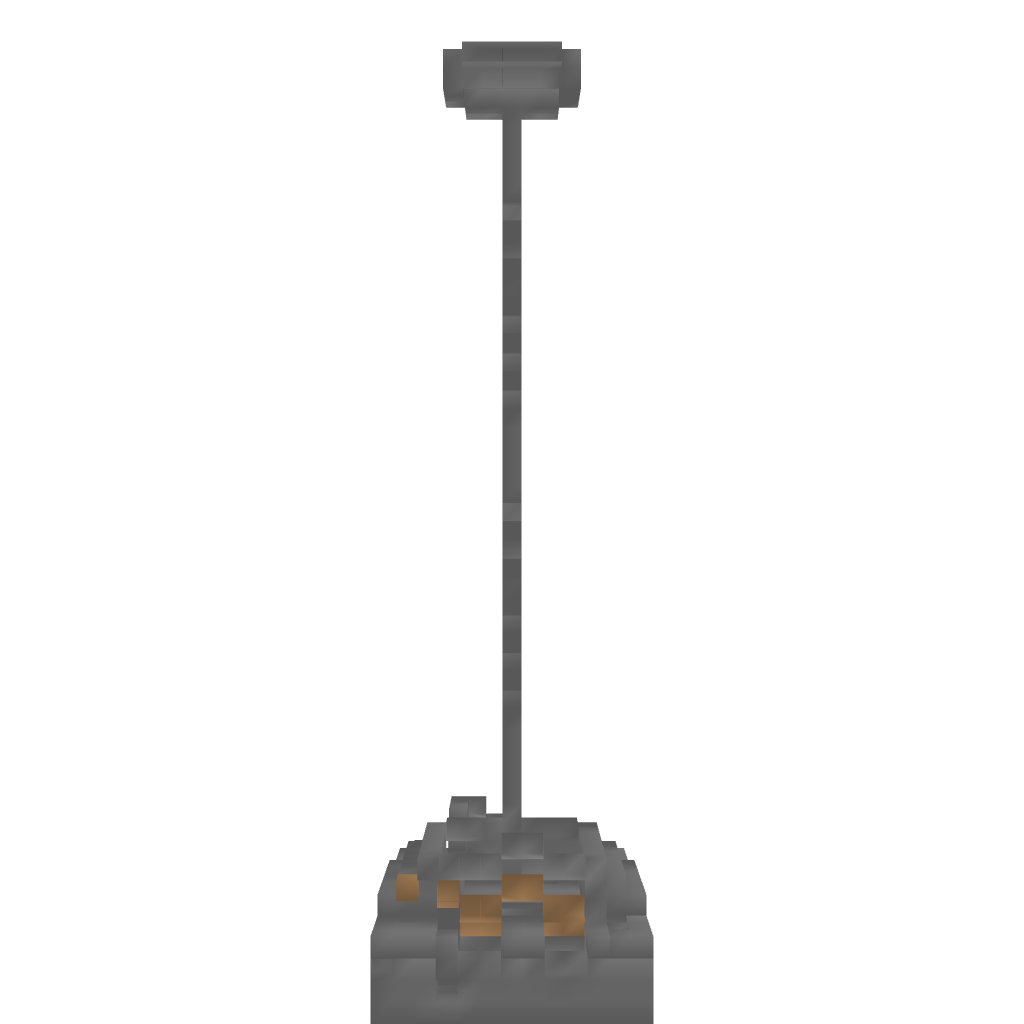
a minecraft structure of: Automatic farm bad low quality